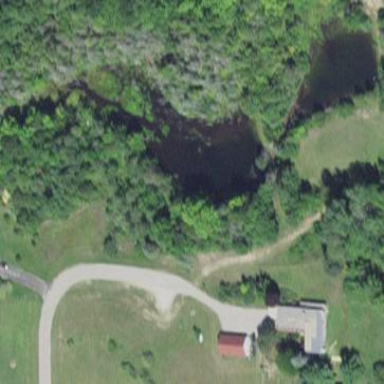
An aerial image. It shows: Peaceful pond surrounded by nature.